Aerial crown-view tile of a tropical tree (Barro Colorado Island, Panama), acquired 20250317:
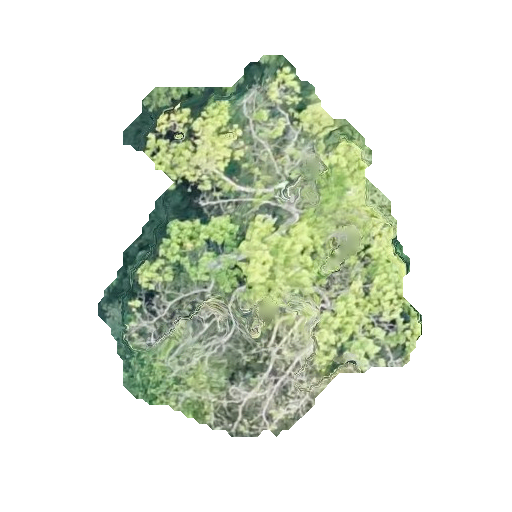
Species: Astronium graveolens
GBIF accepted scientific name: Astronium graveolens
Crown area: 121.767 m²